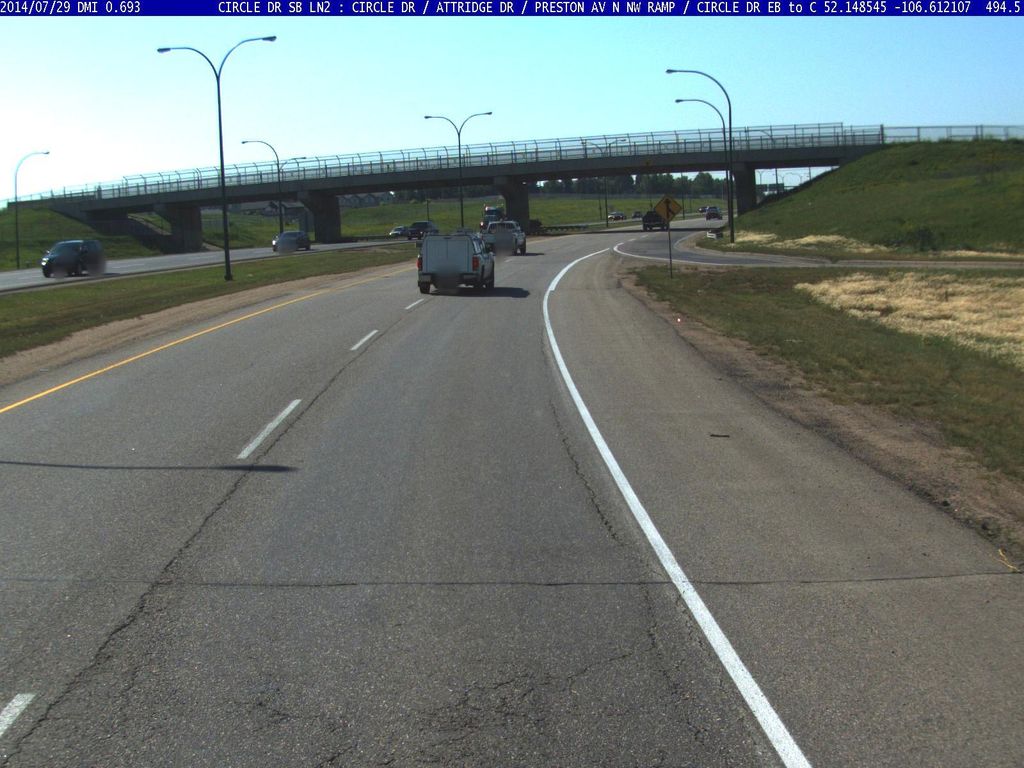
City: saskatoon